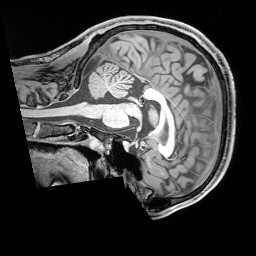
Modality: T1w
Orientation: sagittal
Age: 28
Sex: male
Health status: healthy
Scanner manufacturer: siemens
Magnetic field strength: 3 T
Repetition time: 1.65 s
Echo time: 0.00182 s